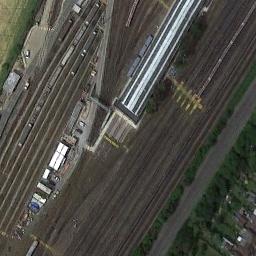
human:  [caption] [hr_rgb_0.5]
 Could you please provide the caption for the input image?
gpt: These railways have some trains on the tracks and some items are between the railways .

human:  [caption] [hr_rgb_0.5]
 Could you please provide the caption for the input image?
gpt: There are three parallel railway lines here .

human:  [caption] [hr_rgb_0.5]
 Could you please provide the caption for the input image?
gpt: The railway is next to some trees and houses .

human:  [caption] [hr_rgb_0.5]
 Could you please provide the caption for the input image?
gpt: There are several buildings beside the railway .

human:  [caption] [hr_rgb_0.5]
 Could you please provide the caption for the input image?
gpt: There are some green trees and buildings beside the railway .